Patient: sex M, age 78
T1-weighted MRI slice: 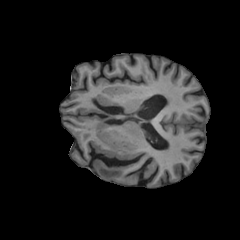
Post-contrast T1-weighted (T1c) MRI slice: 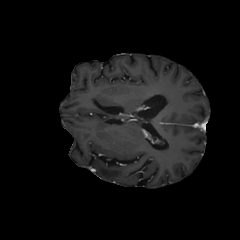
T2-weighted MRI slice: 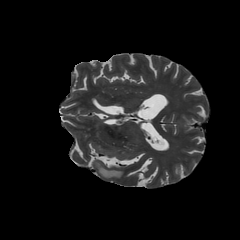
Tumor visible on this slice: yes
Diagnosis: Glioblastoma, IDH-wildtype
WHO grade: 4